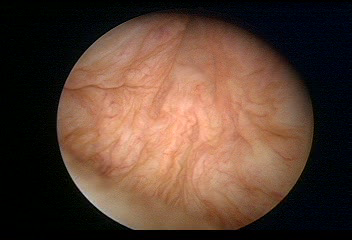
Modality: WLC
Class: Normal mucosa
Bladder cancer association: No